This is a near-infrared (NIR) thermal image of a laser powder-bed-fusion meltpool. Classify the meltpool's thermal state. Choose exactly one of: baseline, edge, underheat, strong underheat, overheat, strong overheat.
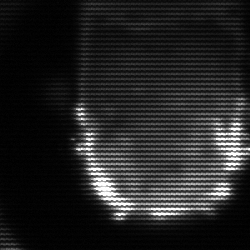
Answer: baseline